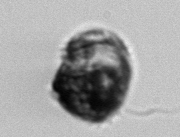
Label: Proterythropsis